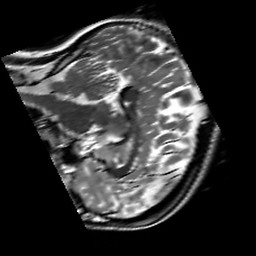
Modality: T2w
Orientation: sagittal
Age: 31
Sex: female
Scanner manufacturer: siemens
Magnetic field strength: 3 T
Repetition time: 7 s
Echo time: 0.09 s